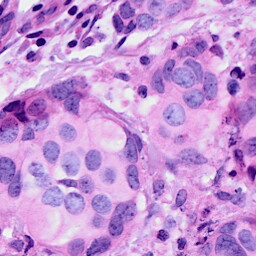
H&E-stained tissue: Breast